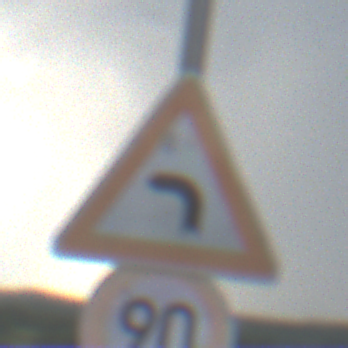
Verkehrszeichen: KurveLinks
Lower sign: Geschwindigkeit90
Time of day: MorningAfternoon
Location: Outdoor (RoadRail)
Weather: PartlyCloudy
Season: NotSpecified
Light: Natural